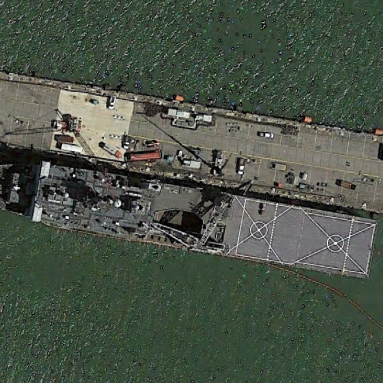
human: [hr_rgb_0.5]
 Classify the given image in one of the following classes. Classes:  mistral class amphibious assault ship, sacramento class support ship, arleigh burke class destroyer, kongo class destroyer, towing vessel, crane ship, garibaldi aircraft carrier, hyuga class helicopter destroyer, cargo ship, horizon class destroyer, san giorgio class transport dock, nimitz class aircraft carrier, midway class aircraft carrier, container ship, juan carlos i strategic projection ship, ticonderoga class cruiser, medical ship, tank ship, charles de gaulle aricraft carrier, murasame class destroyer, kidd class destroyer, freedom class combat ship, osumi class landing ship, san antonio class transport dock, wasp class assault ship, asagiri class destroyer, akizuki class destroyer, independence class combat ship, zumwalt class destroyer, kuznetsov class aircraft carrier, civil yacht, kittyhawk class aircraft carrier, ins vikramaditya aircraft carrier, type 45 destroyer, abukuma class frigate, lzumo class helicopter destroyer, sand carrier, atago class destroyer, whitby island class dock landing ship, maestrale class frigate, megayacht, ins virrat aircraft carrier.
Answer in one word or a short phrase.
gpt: Whitby Island class dock landing ship